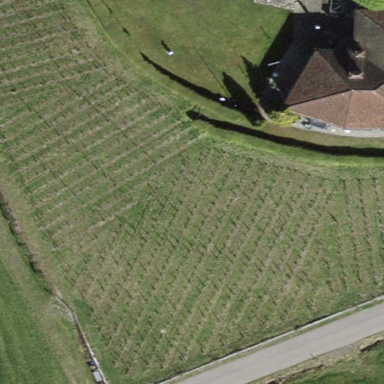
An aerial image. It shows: Vineyard growing grapes.